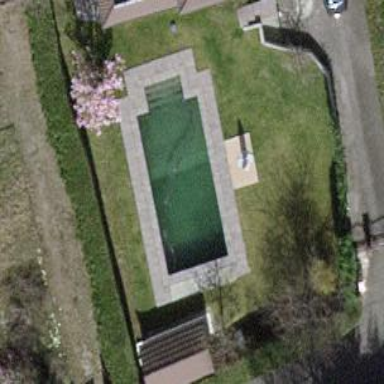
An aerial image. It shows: Swimming pool located in leisure land.